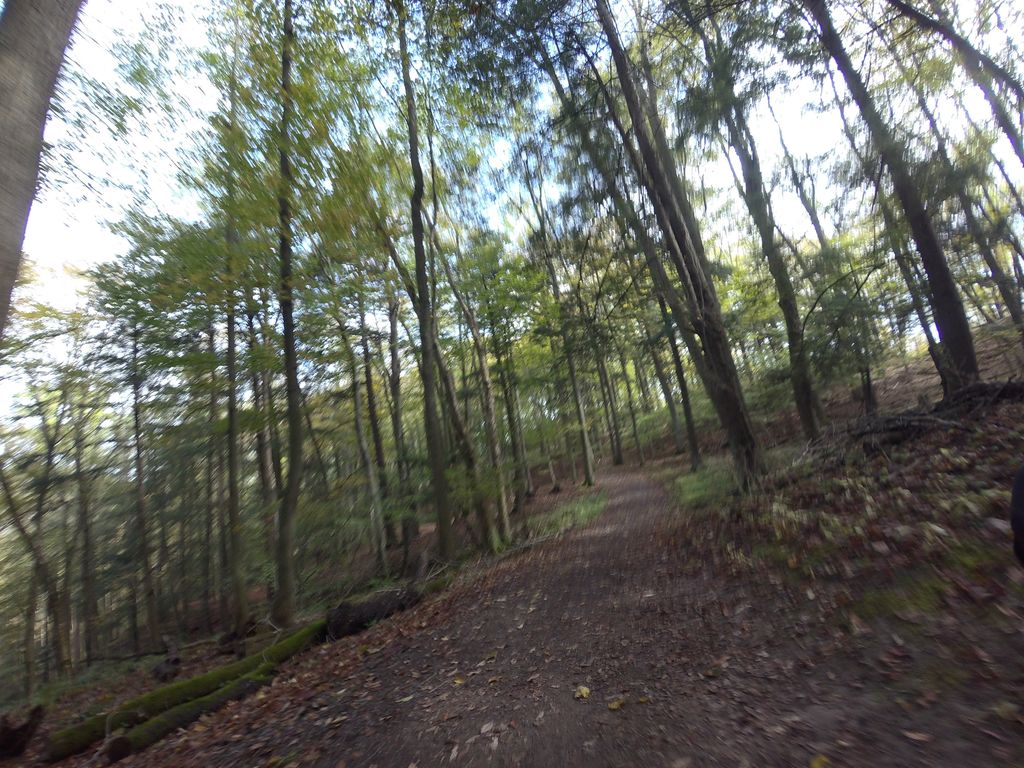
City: hamilton